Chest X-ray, AP view. Patient: 48 years old, sex M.
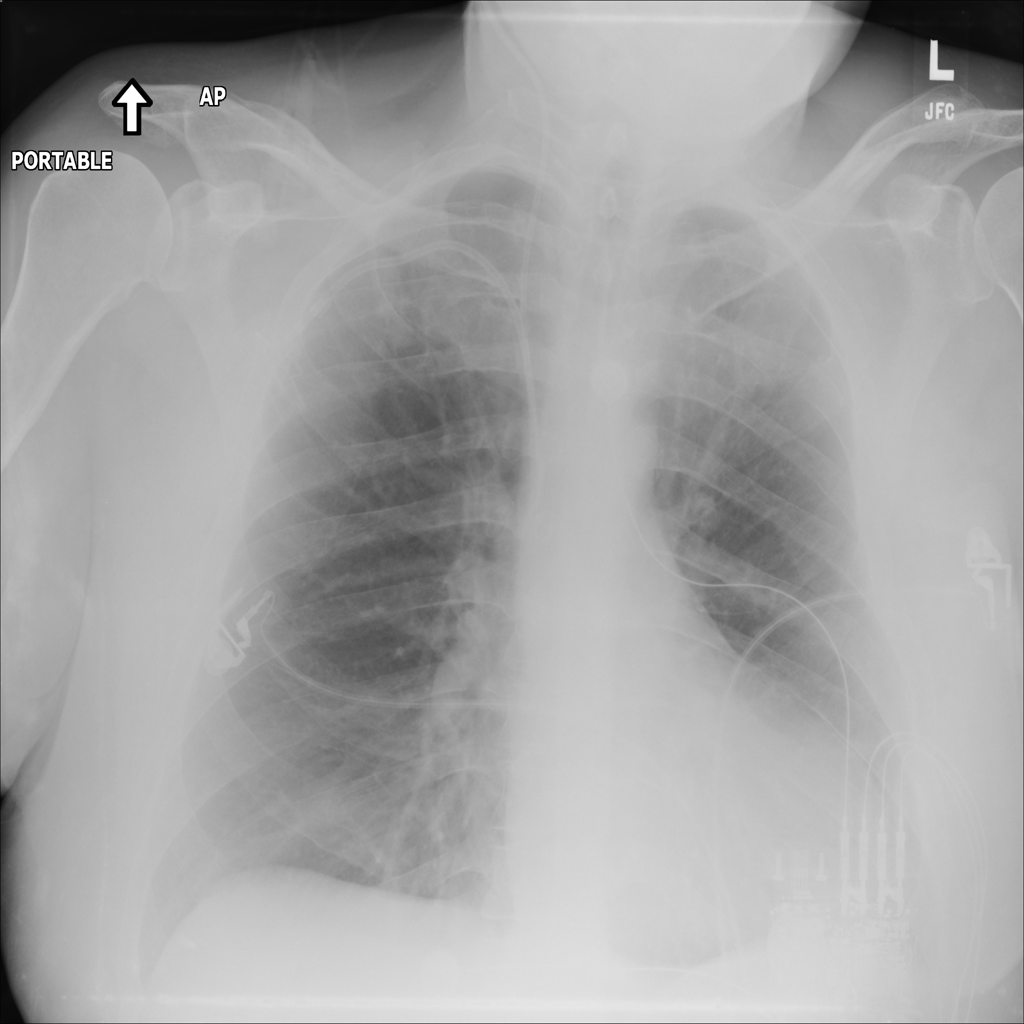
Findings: No Finding